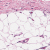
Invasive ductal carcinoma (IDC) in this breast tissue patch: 0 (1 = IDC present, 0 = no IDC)